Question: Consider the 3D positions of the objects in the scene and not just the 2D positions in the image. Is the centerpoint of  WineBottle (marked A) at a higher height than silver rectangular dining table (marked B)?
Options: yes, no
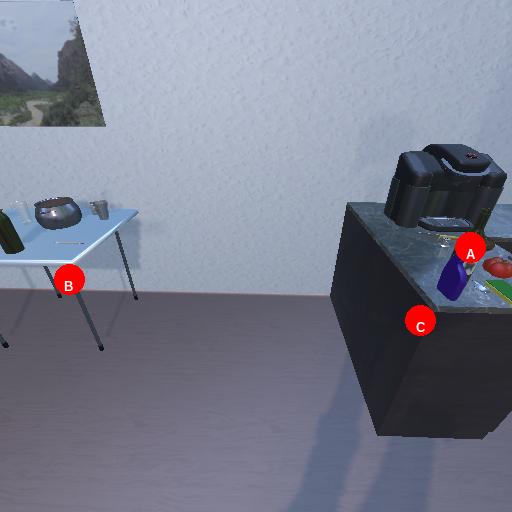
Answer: yes